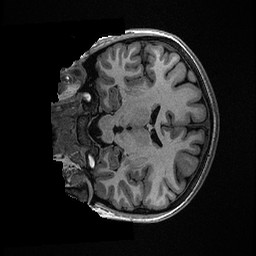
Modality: T1w
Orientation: coronal
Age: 23
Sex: female
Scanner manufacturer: ge
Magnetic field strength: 3 T
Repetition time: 0.006952 s
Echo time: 0.00292 s